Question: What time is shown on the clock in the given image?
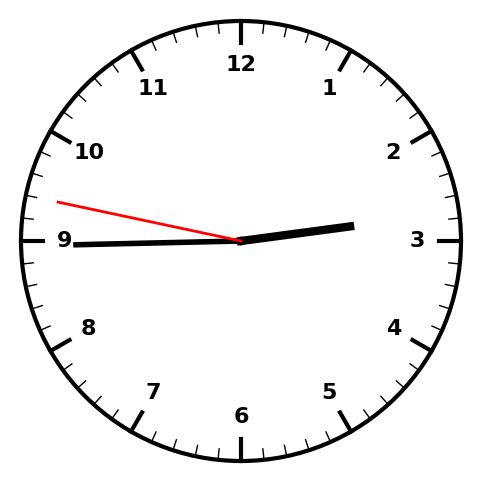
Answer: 02:44:47